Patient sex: F
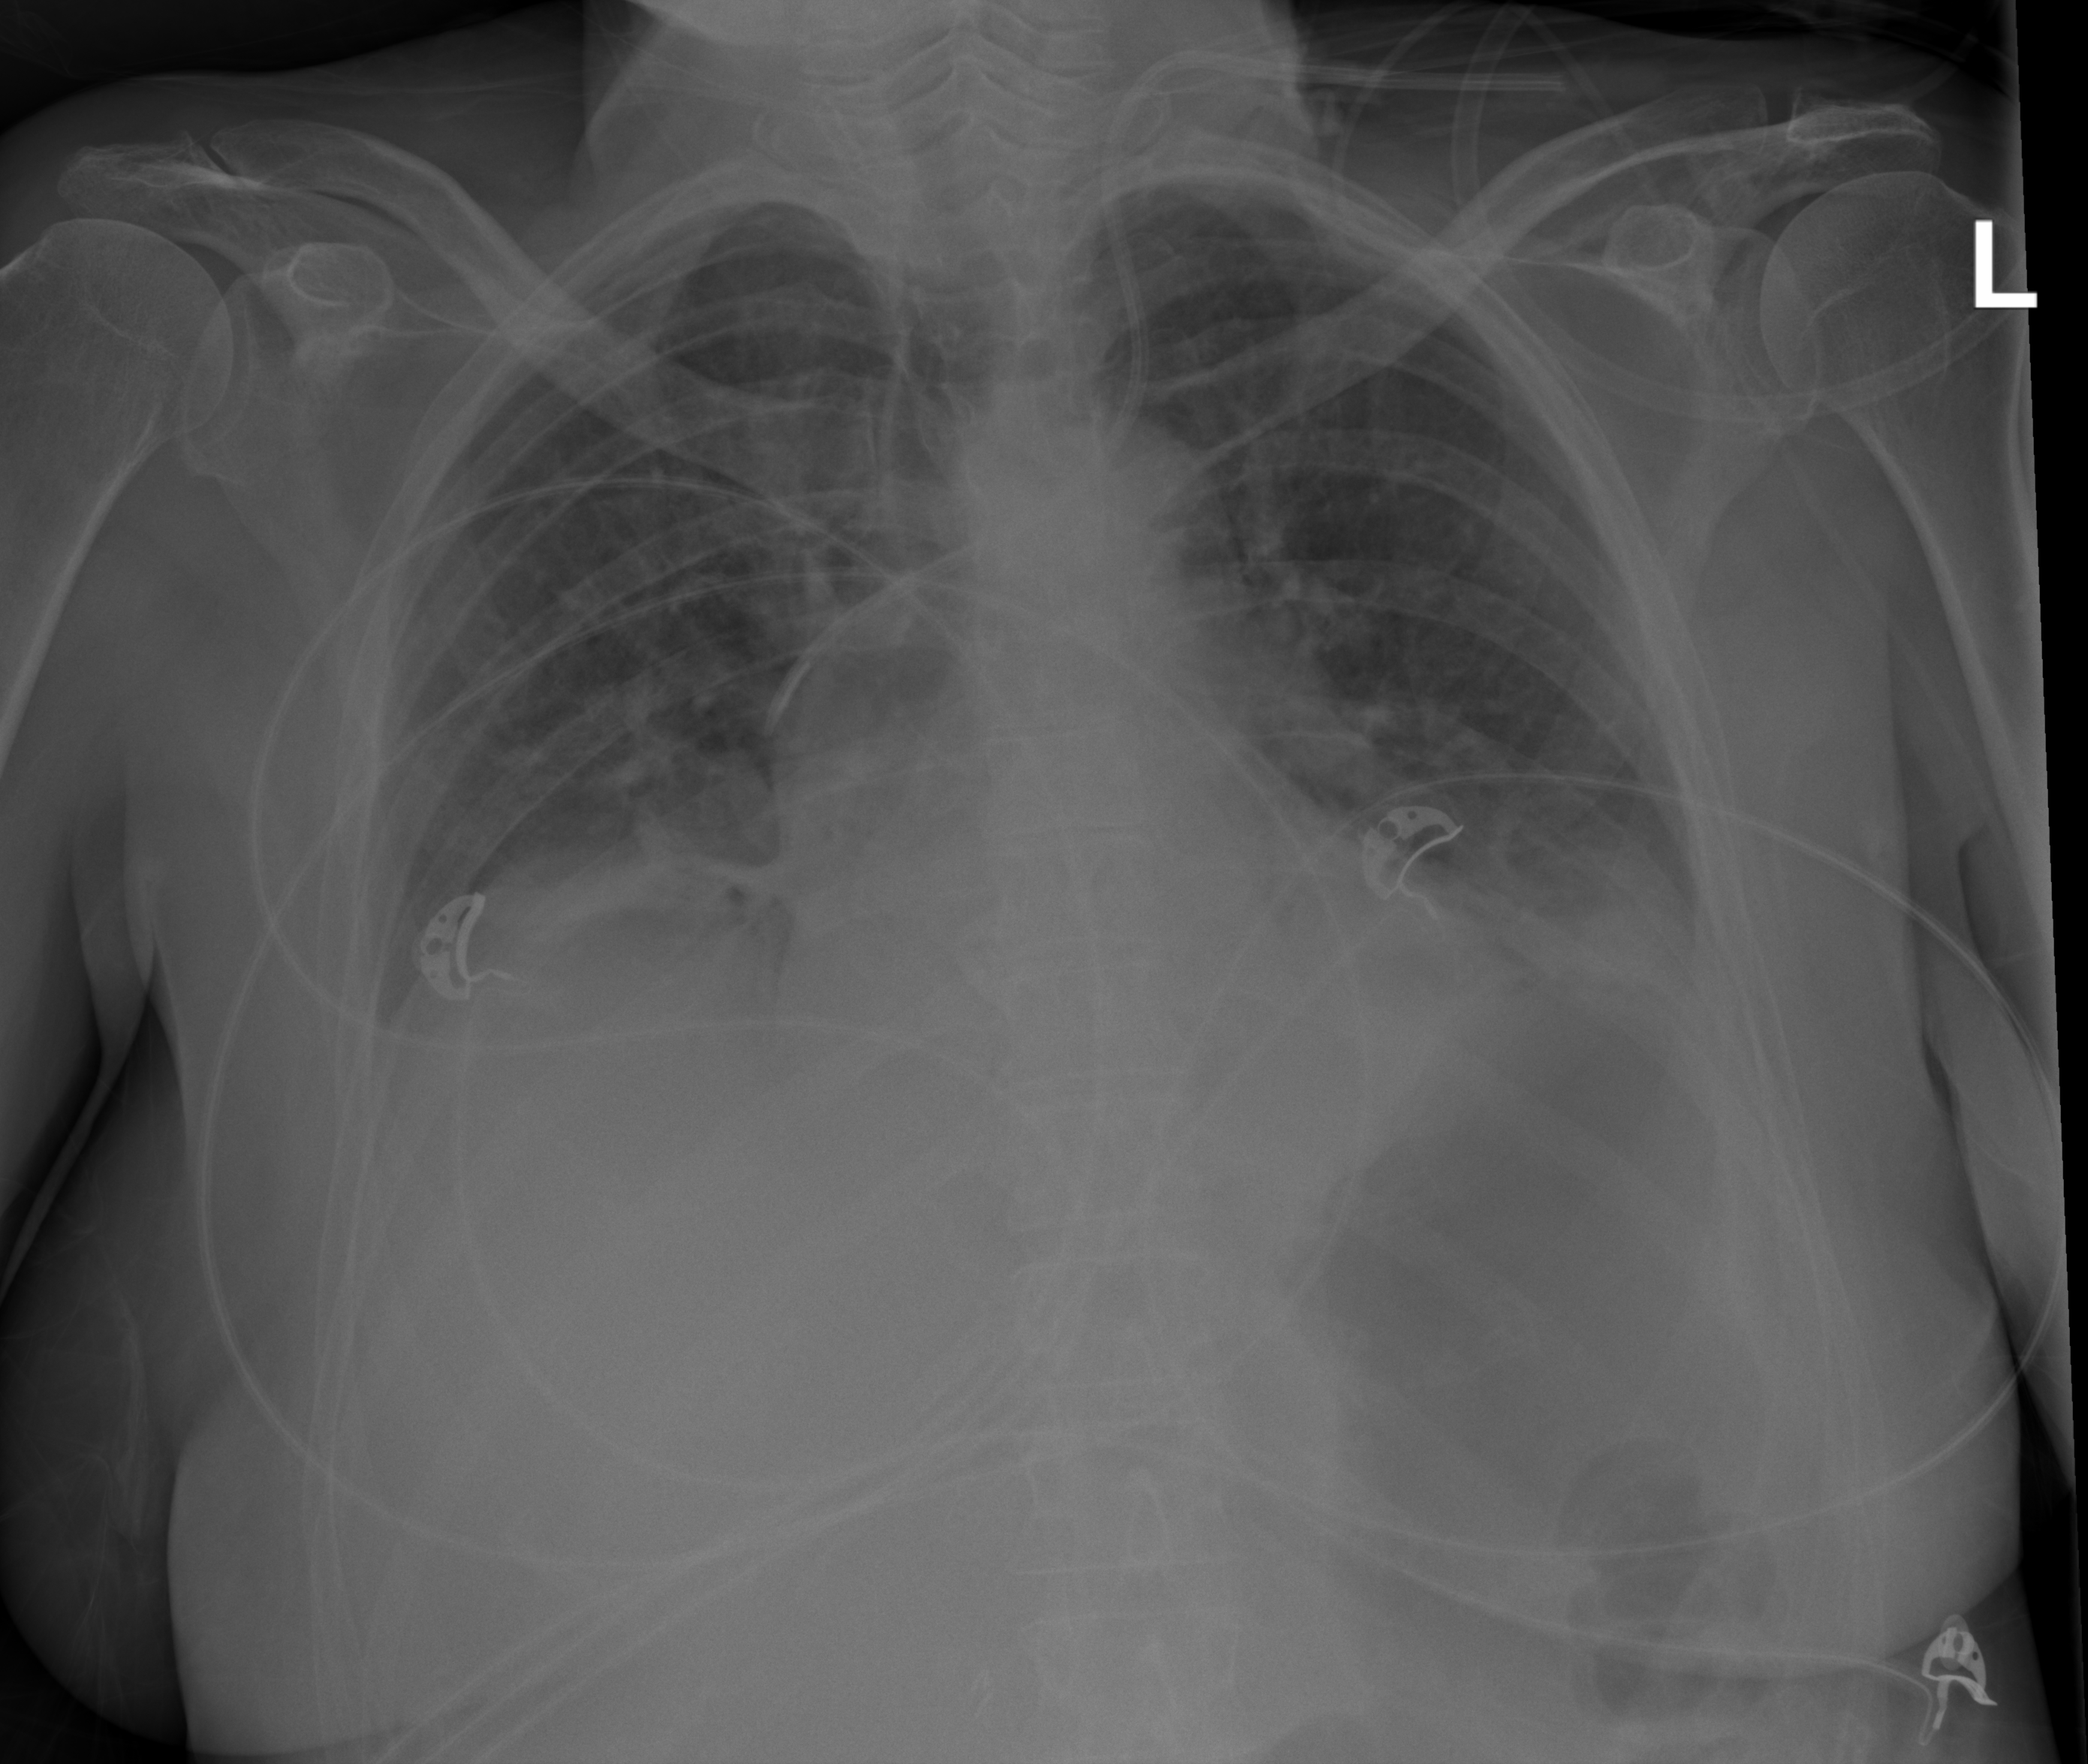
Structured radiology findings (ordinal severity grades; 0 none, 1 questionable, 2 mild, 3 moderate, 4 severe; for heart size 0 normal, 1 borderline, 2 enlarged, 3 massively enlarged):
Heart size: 1
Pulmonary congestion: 2
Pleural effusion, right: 0
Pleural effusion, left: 0
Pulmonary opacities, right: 0
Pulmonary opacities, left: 0
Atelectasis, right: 2
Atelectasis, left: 2